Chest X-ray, AP view. Patient: 57 years old, sex F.
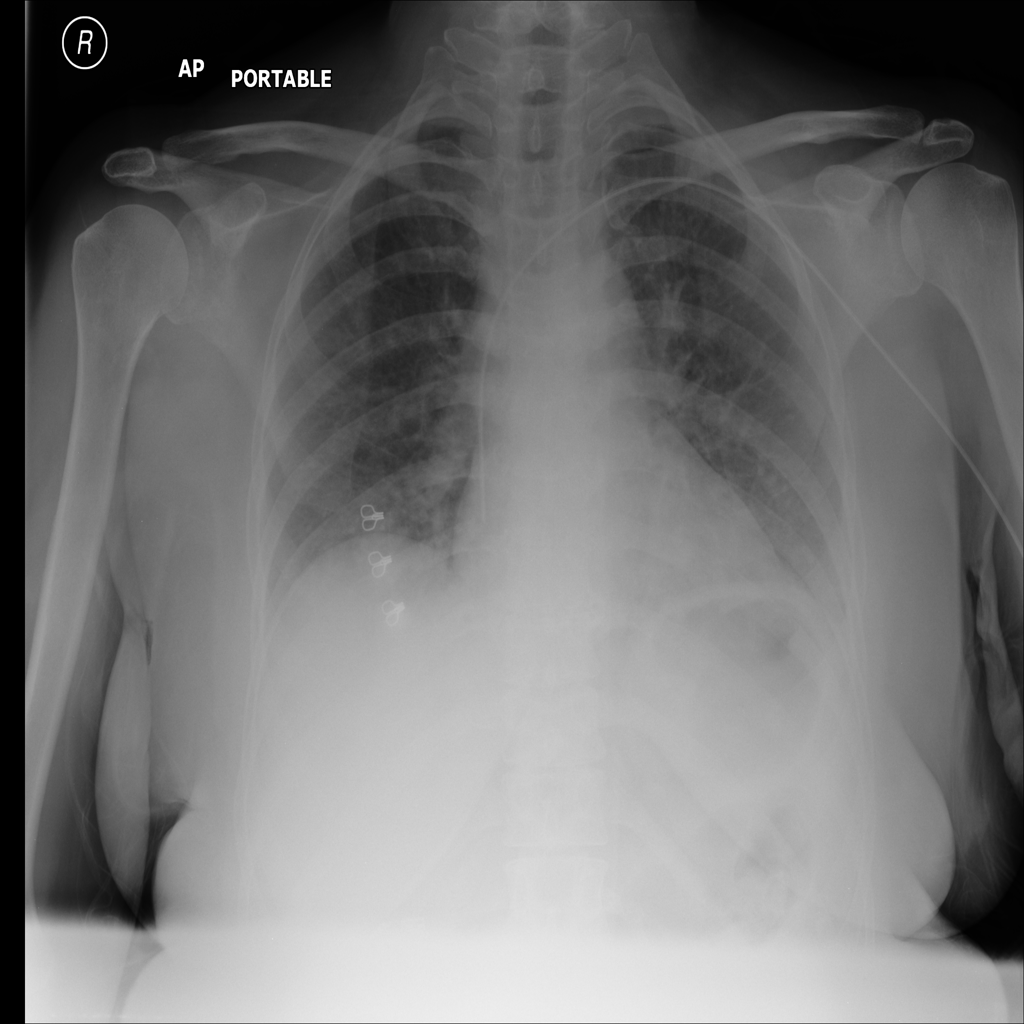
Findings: No Finding